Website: lowes
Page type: cart
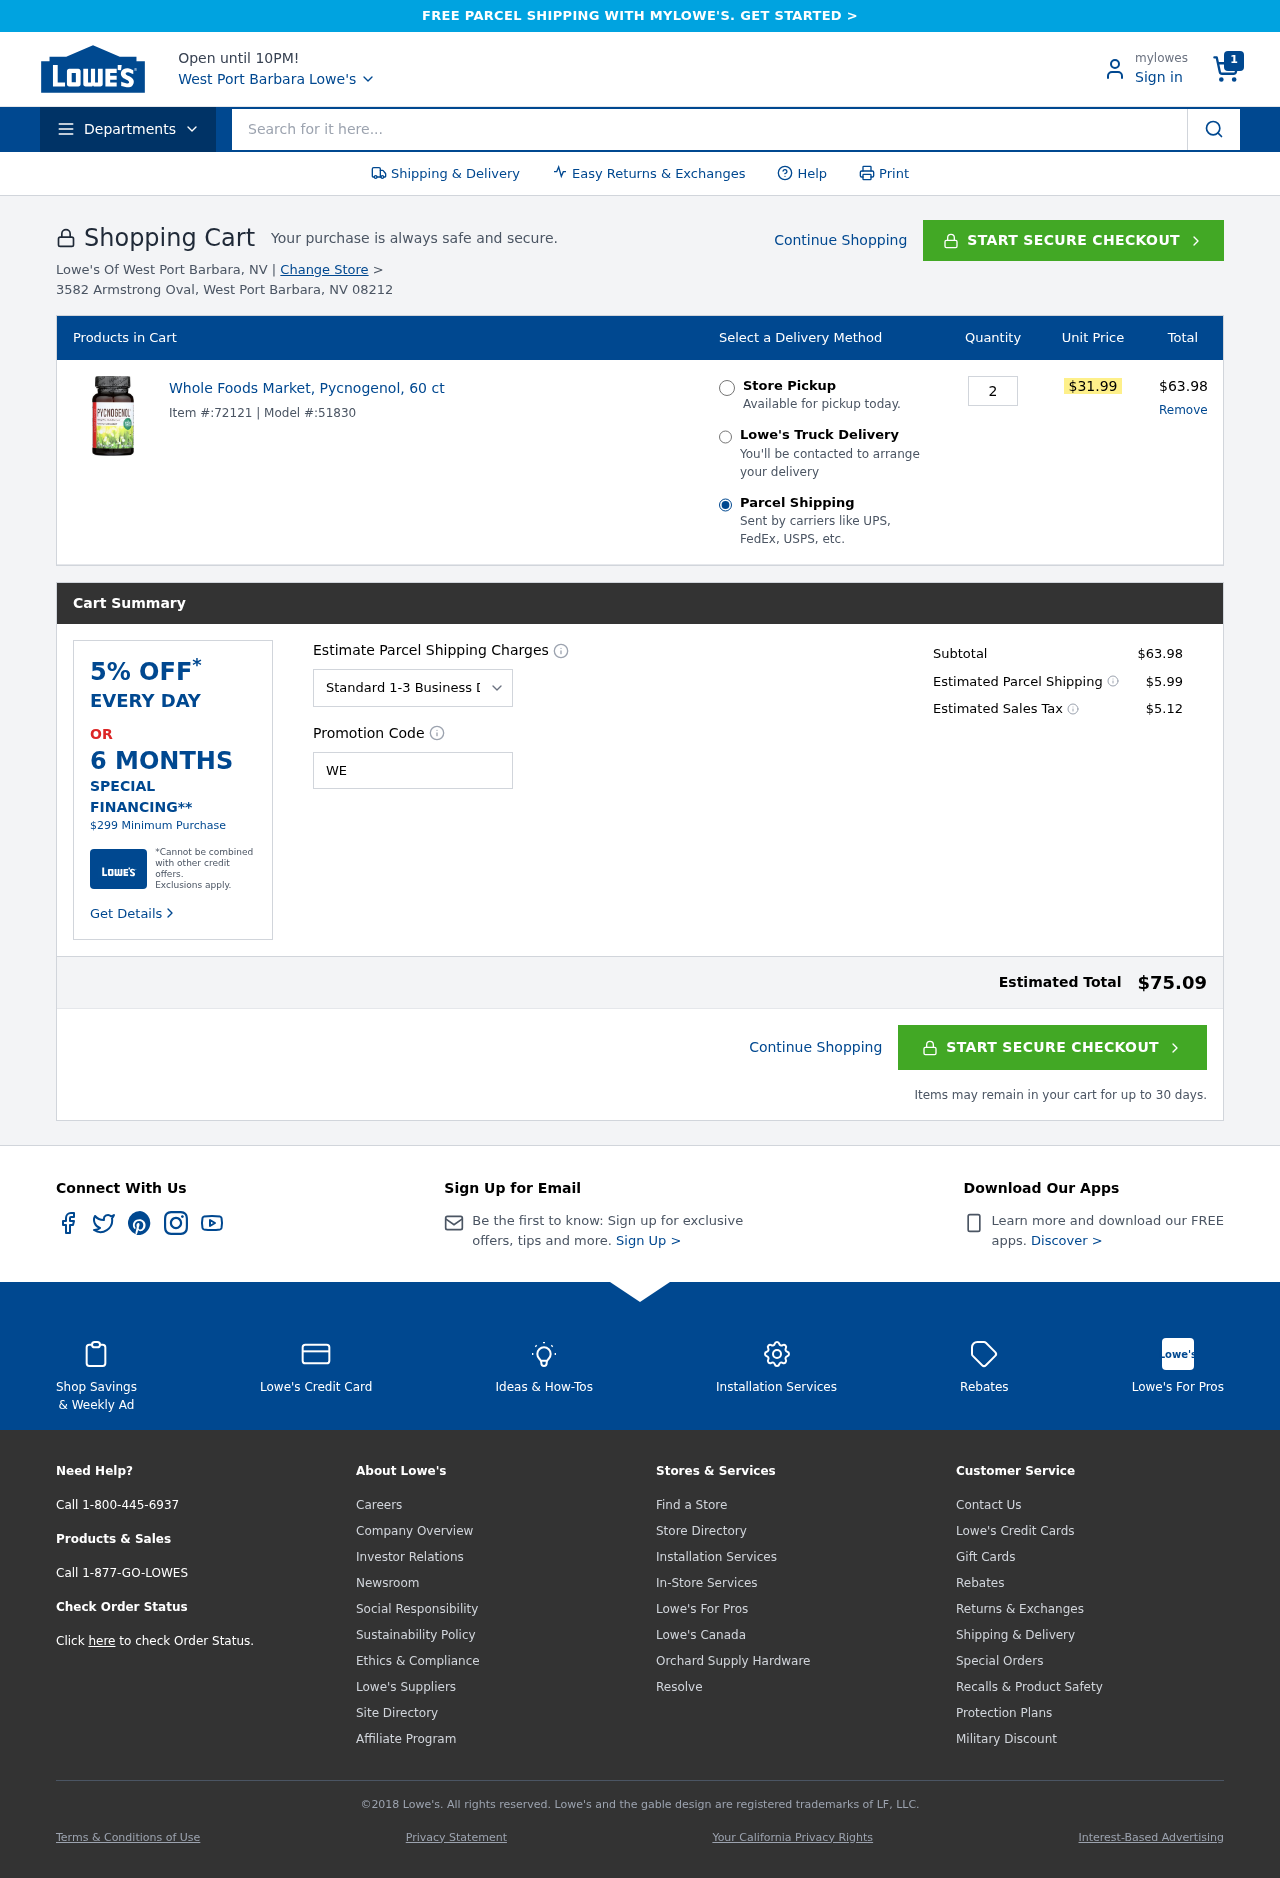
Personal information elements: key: PII_CITY
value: Port Barbara
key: PII_CITY
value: West Port Barbara
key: PII_POSTCODE
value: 08212
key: PII_PROMO_CODE
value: WELCOME26
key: PII_STREET
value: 3582 Armstrong Oval
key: PII_STATE_ABBR
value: NV
Product elements: key: PRODUCT1_NAME
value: Whole Foods Market, Pycnogenol, 60 ct
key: PRODUCT1_PRICE
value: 31.99
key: PRODUCT1_QUANTITY
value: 2
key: PRODUCT1_MODEL
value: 51830
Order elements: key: ORDER_NUM_ITEMS
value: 1
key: ORDER_ITEM_ID
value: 72121
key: ORDER_LINE_TOTAL
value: $63.98
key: ORDER_SUBTOTAL
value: $63.98
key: ORDER_SHIPPING_COST
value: $5.99
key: ORDER_TAX
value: $5.12
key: ORDER_TOTAL
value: $75.09
Search elements: key: HEADER_SEARCH
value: Search for it here...